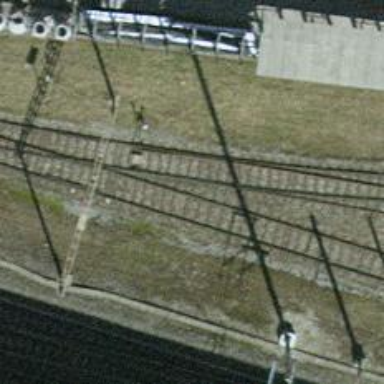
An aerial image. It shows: Railway switch.